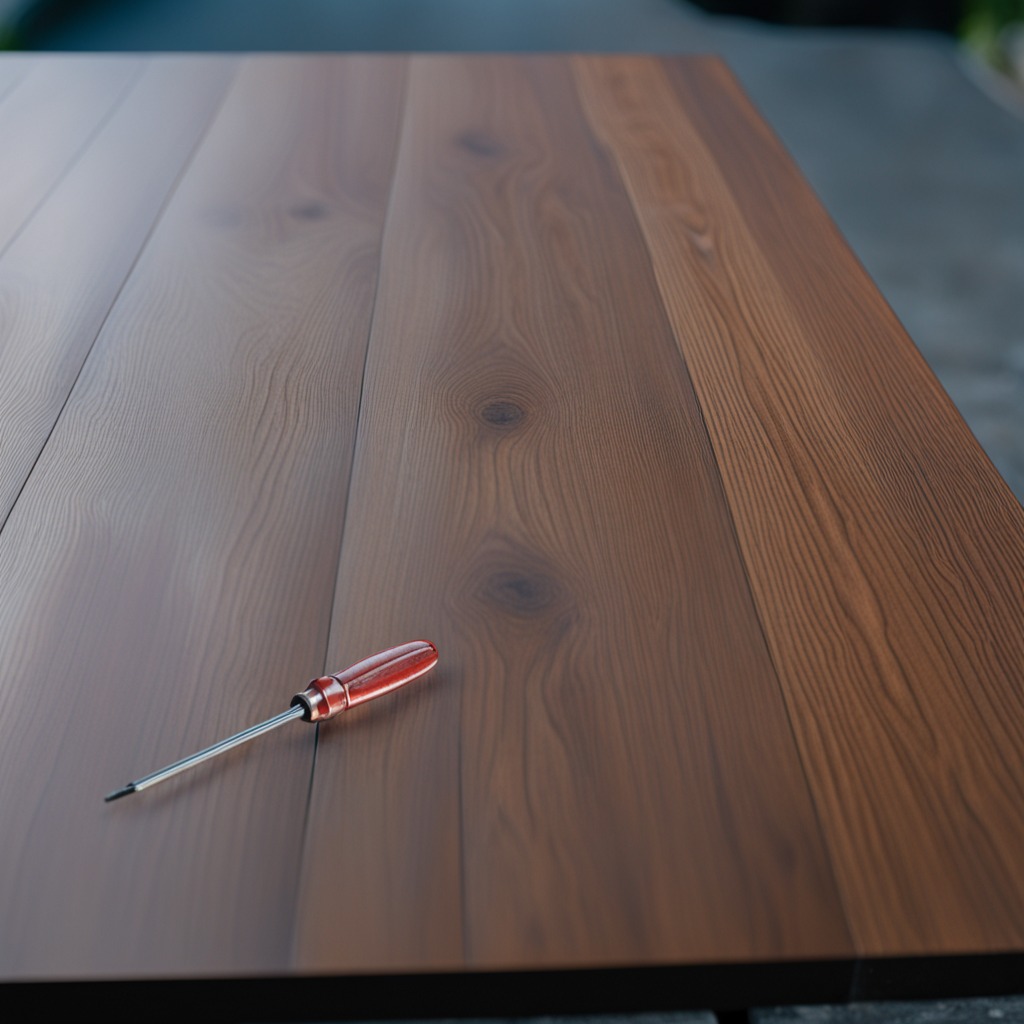
A screwdriver lies on the table.